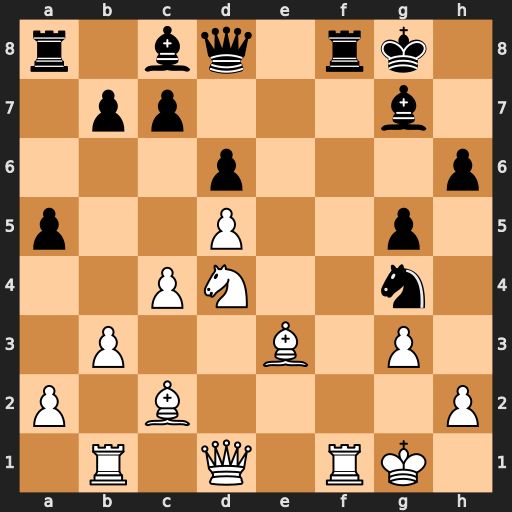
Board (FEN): r1bq1rk1/1pp3b1/3p3p/p2P2p1/2PN2n1/1P2B1P1/P1B4P/1R1Q1RK1
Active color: w
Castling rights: -
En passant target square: -
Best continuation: Qd3 Rxf1+ Rxf1